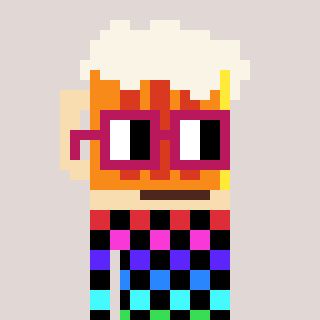
a pixel art character with square dark red glasses, a beer-shaped head and a grayscale-colored body on a warm background